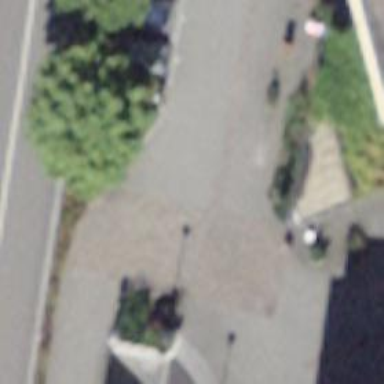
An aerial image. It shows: Living street.